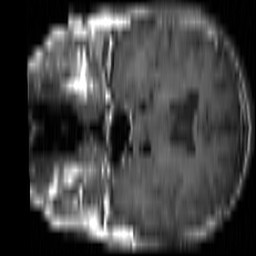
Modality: T1w
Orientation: coronal
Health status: ill
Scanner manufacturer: siemens
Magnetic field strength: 1.5 T
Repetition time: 0.336 s
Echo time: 0.014 s